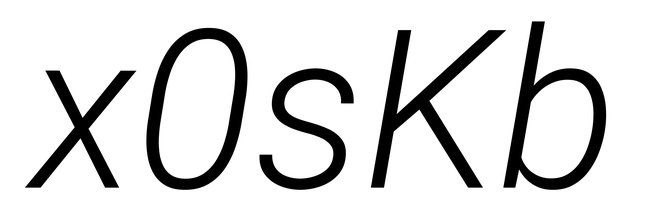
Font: Roboto-Italic_Light_Italic